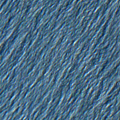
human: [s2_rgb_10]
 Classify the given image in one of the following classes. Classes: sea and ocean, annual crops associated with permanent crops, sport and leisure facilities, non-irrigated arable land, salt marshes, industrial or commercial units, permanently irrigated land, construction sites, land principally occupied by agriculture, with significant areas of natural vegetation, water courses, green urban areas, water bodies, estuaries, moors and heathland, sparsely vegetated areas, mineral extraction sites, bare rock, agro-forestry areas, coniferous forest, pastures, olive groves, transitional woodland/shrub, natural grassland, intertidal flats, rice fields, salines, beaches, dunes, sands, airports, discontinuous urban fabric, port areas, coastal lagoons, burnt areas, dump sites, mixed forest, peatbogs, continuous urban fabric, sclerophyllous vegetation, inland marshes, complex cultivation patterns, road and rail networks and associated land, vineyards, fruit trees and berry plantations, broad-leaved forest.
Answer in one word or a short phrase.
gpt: sea and ocean